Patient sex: M
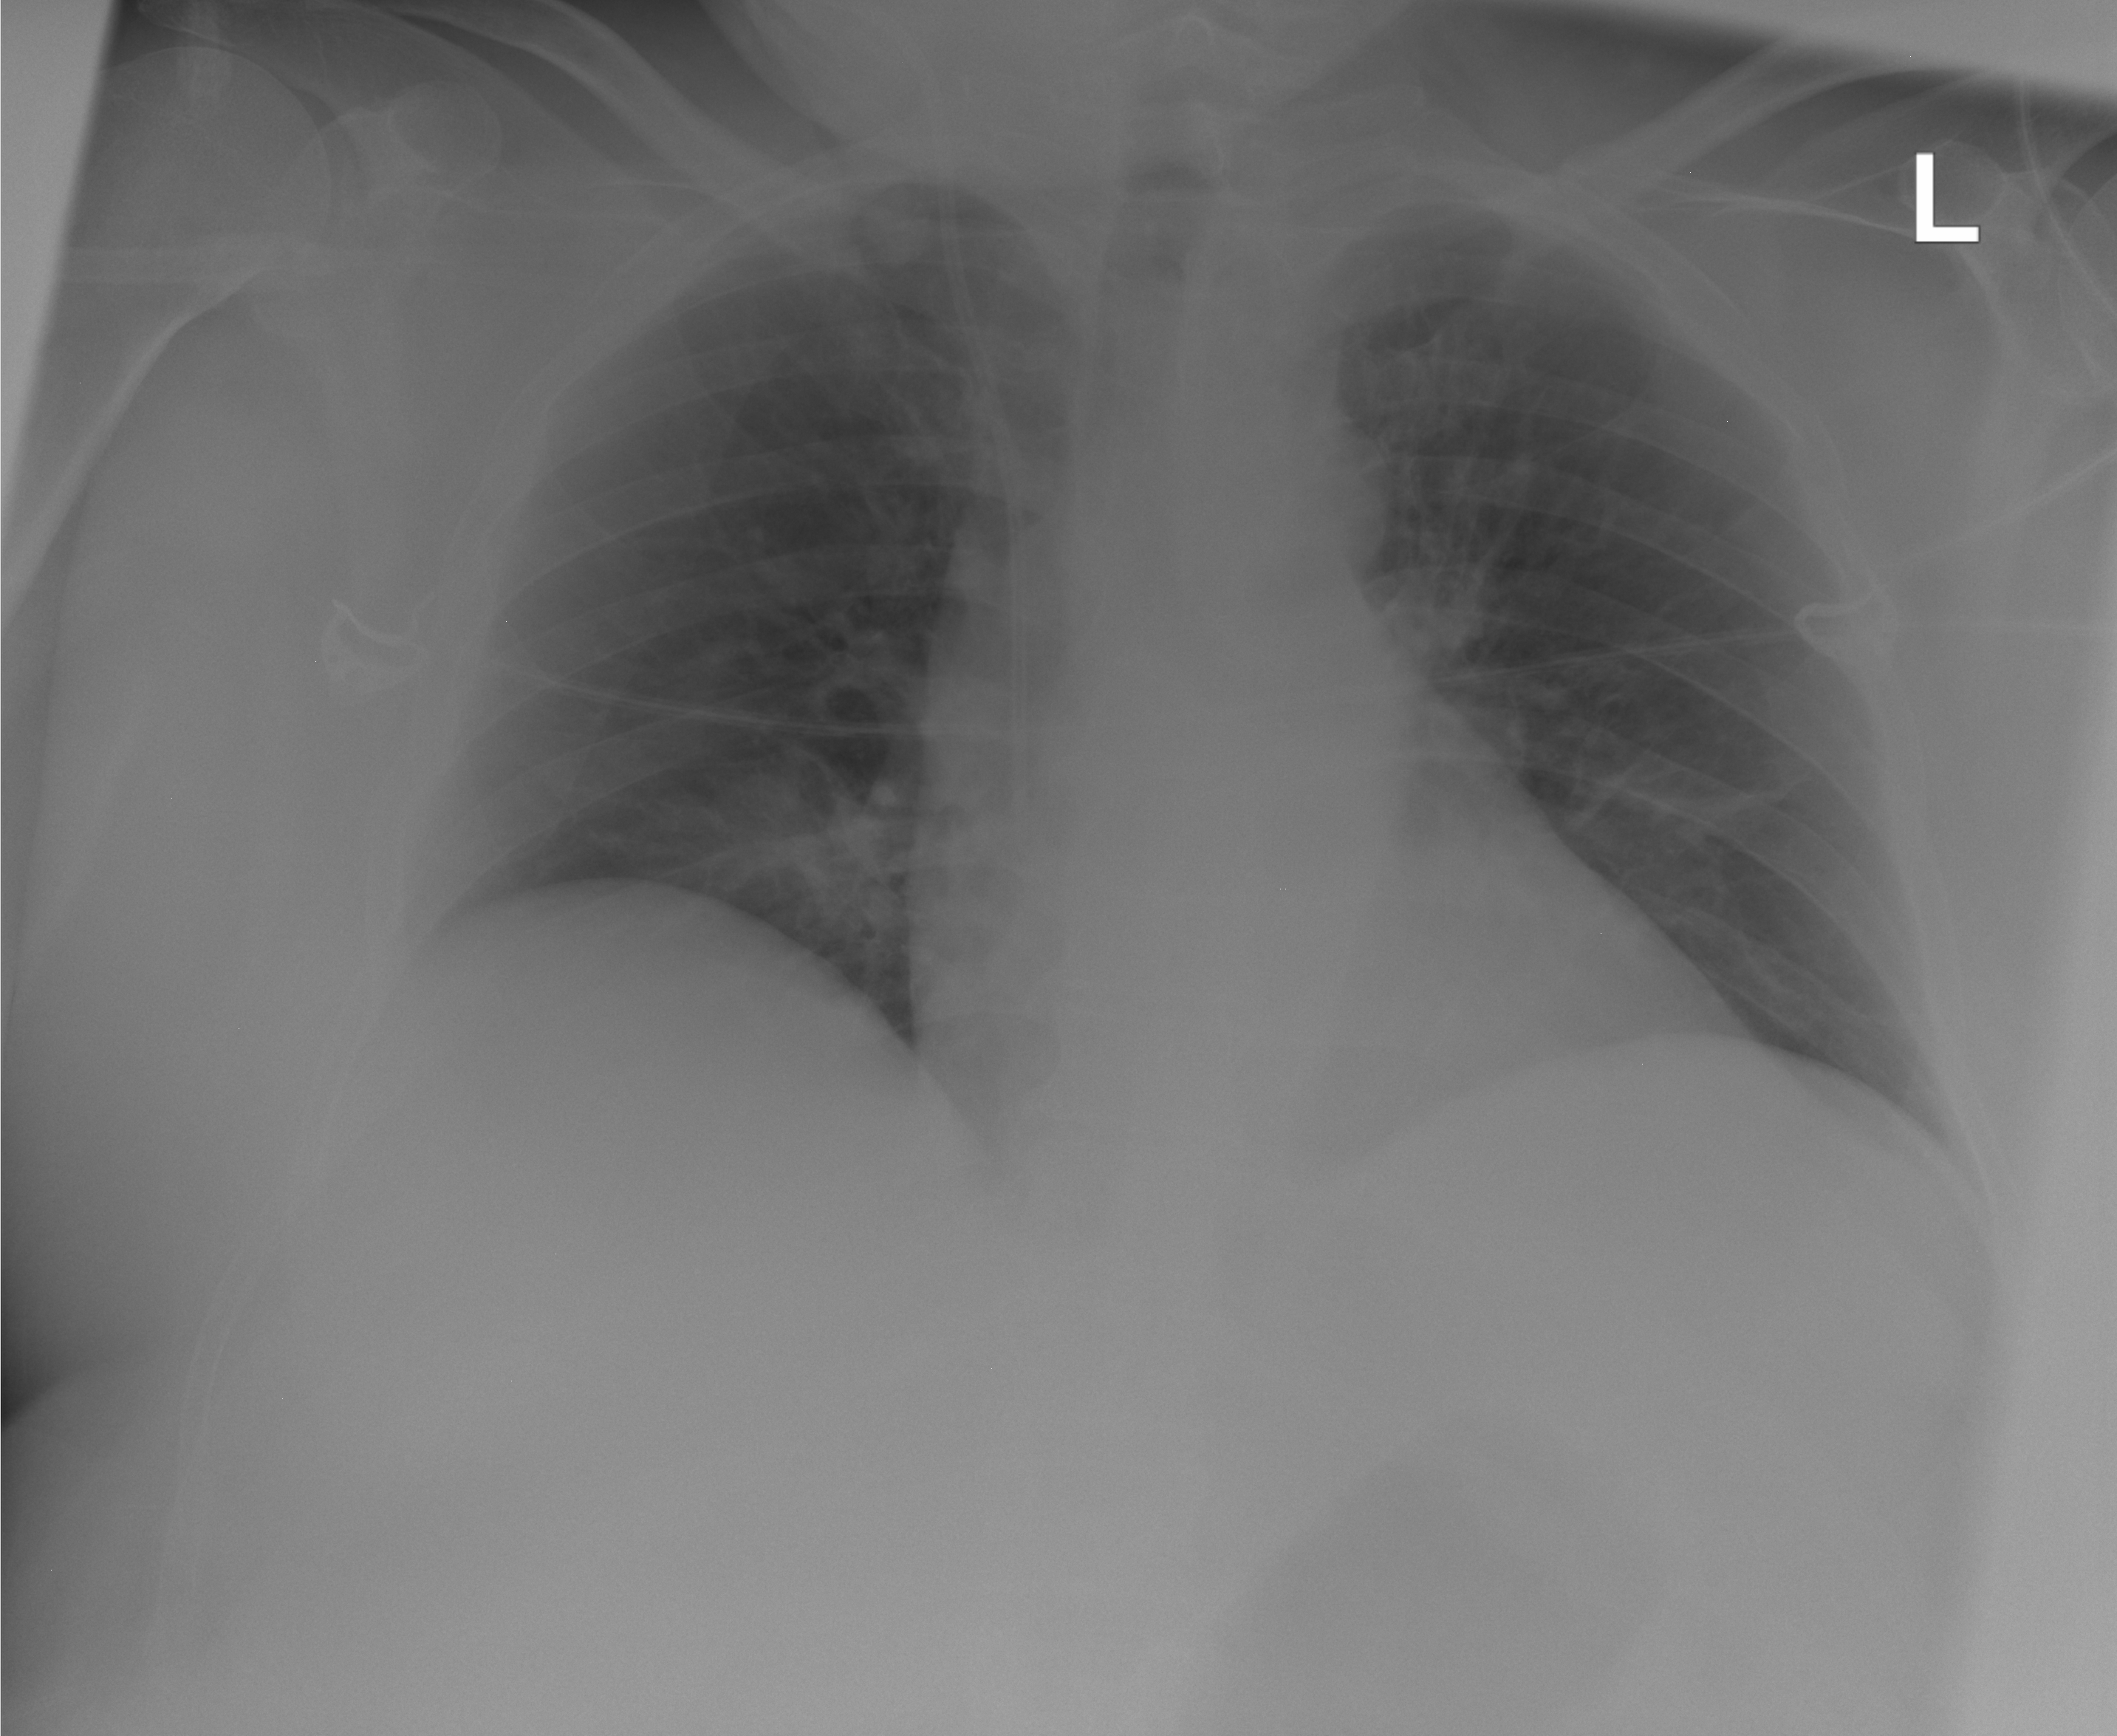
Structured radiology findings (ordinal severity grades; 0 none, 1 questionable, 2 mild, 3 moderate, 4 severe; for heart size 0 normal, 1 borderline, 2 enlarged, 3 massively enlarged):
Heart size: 0
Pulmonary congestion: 0
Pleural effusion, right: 0
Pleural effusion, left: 0
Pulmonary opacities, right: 0
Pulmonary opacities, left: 0
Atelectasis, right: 2
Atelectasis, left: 0